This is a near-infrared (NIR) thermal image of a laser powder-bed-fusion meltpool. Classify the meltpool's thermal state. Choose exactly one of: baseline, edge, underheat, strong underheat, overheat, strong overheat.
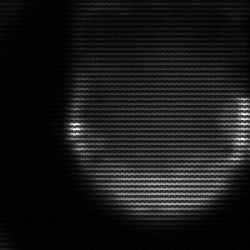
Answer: edge